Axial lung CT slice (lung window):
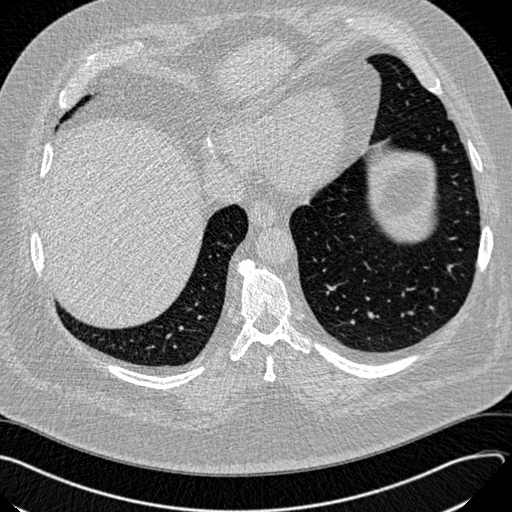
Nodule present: no